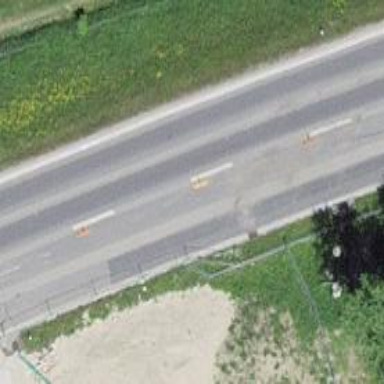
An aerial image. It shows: Asphalt motorway.